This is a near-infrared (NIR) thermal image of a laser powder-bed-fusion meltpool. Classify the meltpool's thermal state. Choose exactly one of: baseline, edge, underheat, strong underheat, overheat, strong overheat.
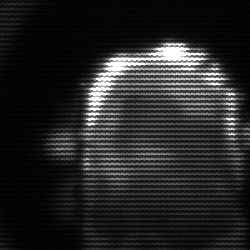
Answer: baseline